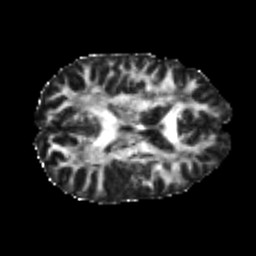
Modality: FA
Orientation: axial
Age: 21
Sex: male
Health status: healthy
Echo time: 0.074 s